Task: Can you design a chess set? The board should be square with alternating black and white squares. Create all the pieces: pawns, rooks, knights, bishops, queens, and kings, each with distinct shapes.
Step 3285:
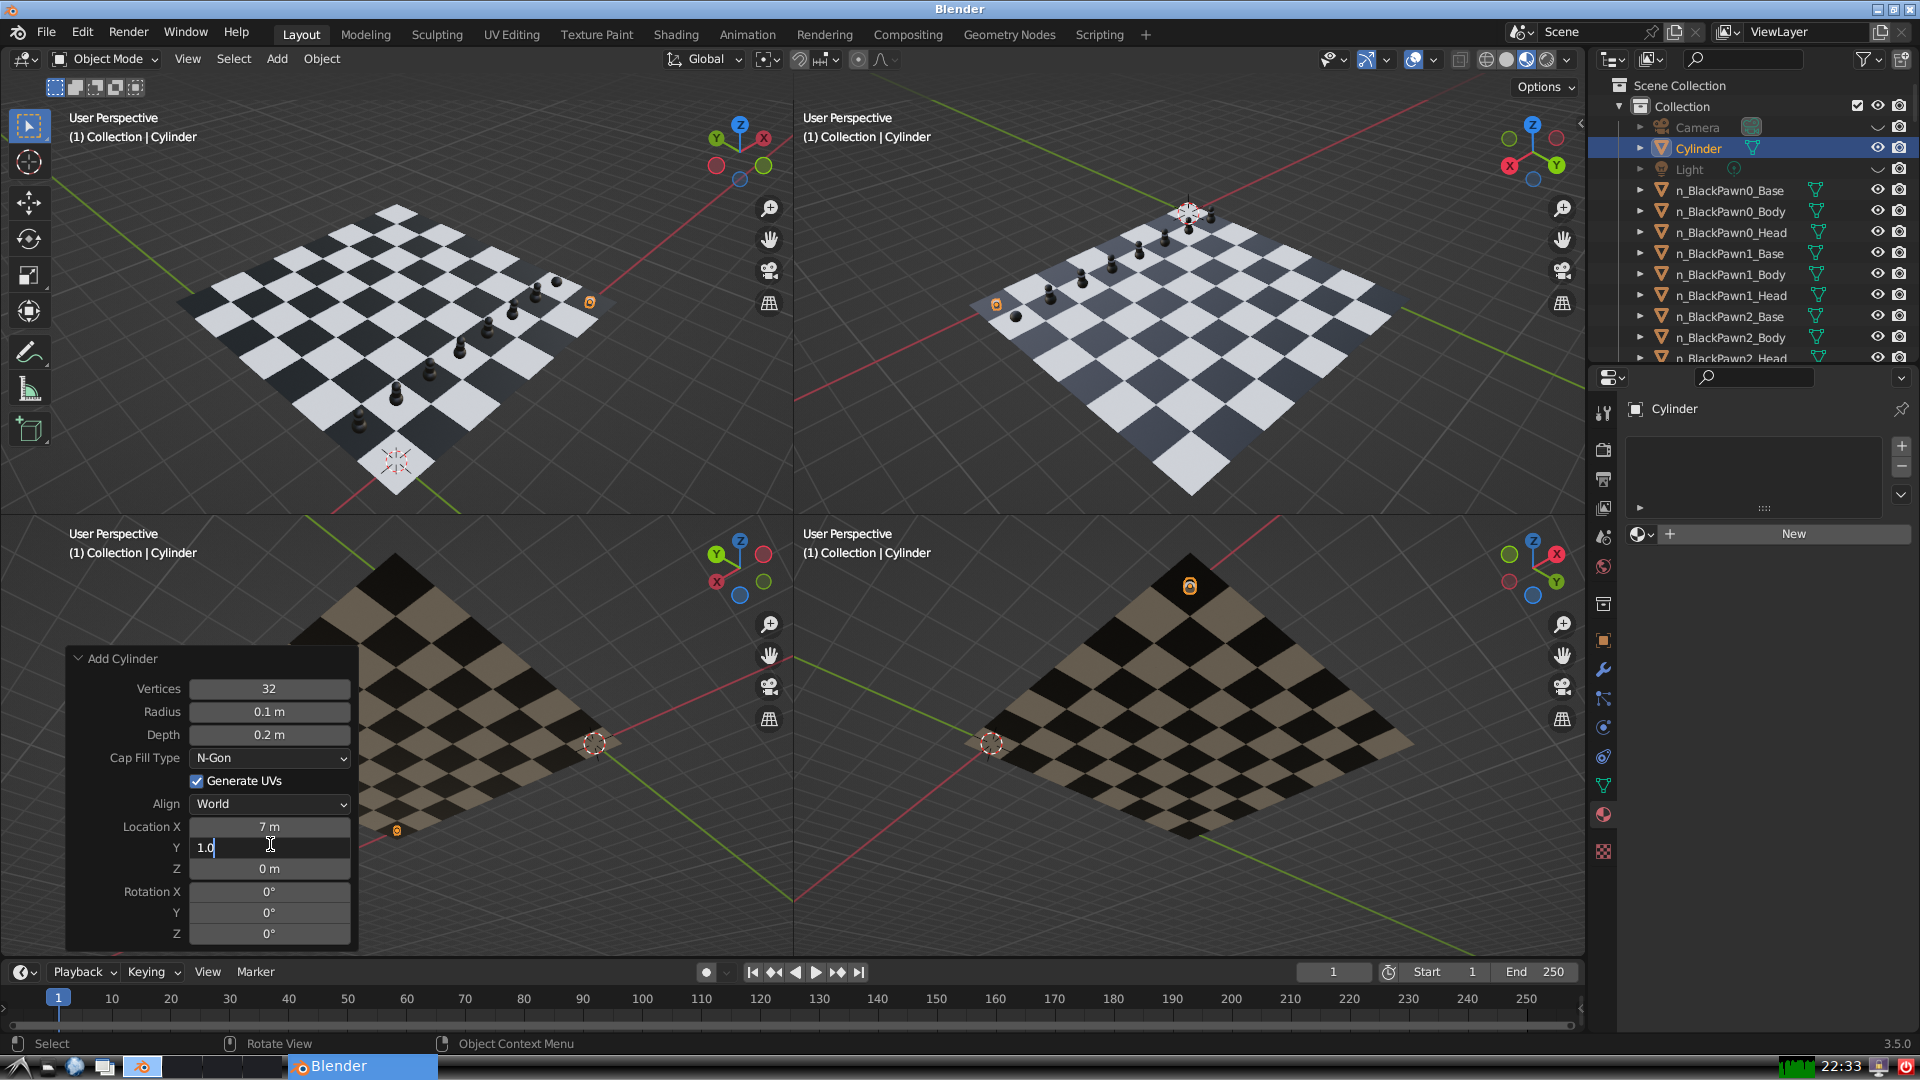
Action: {"key_press": ['Return']}